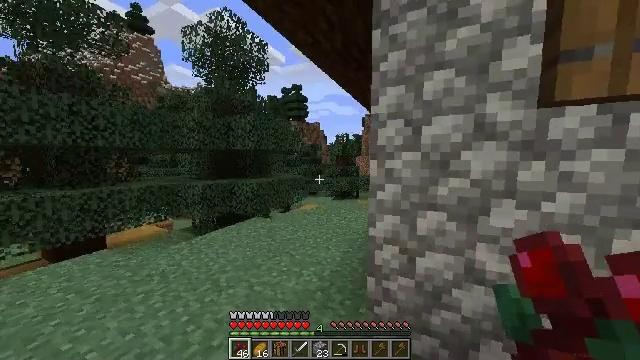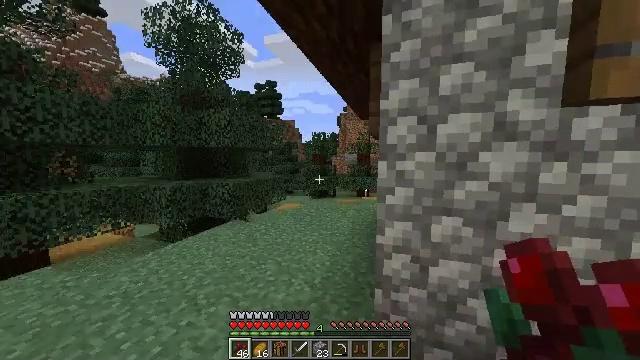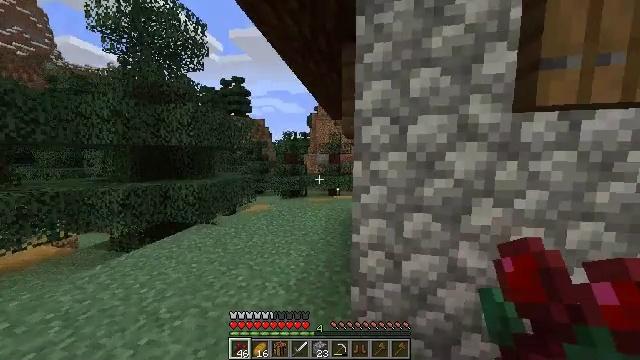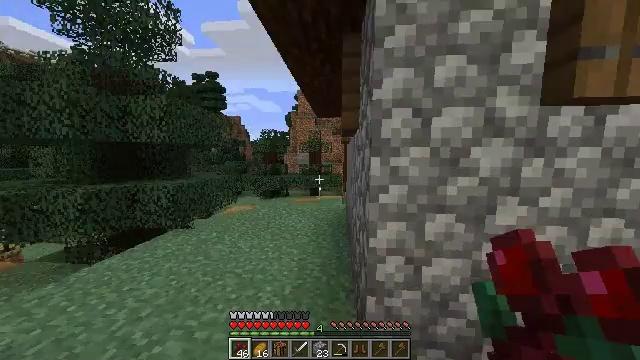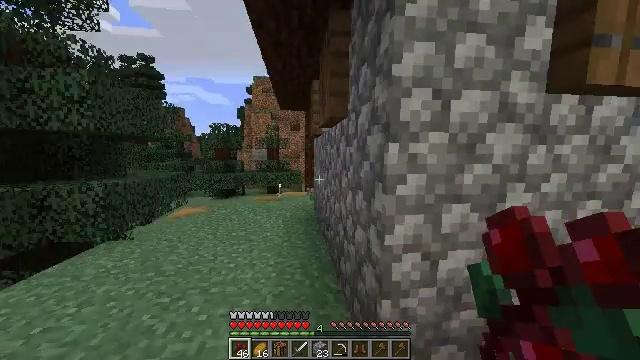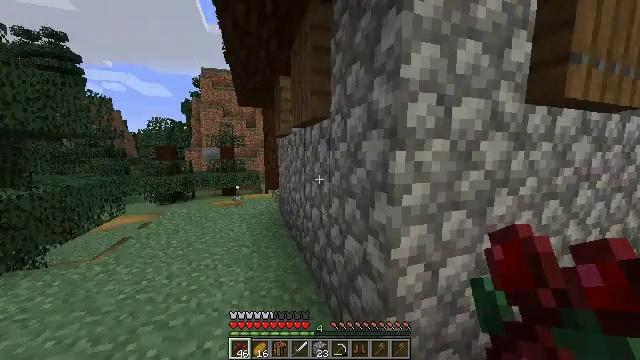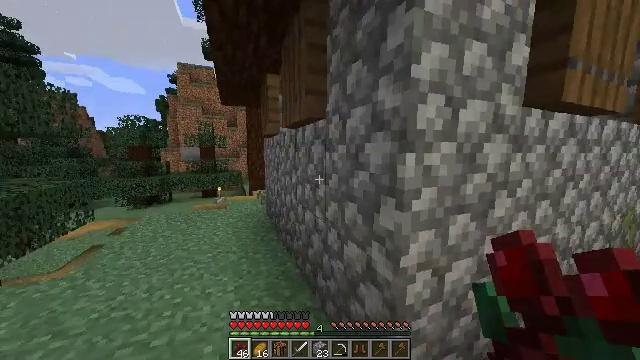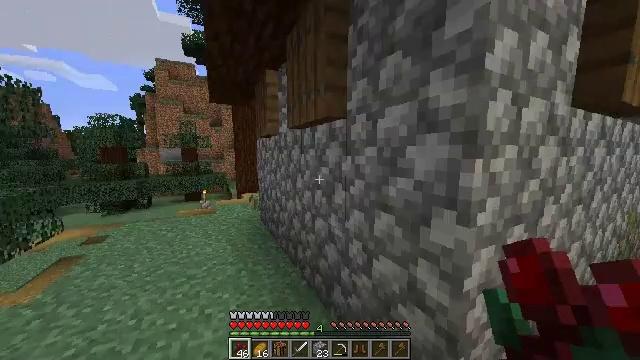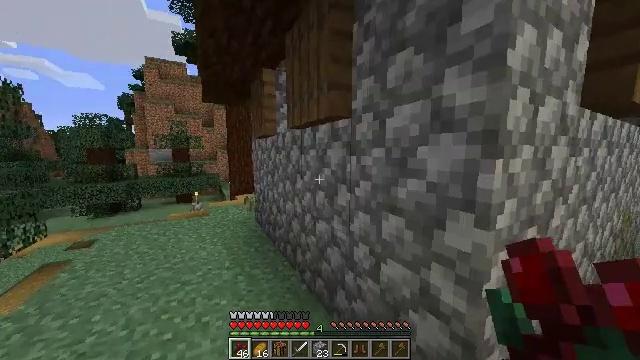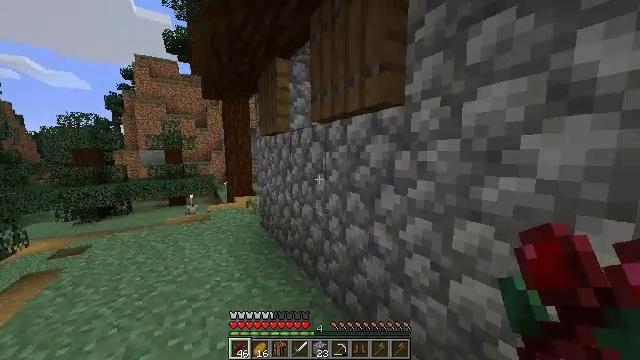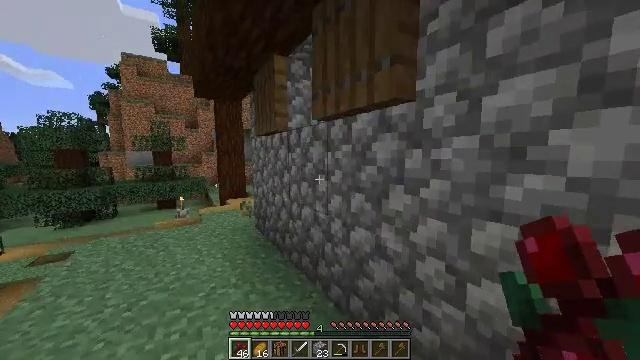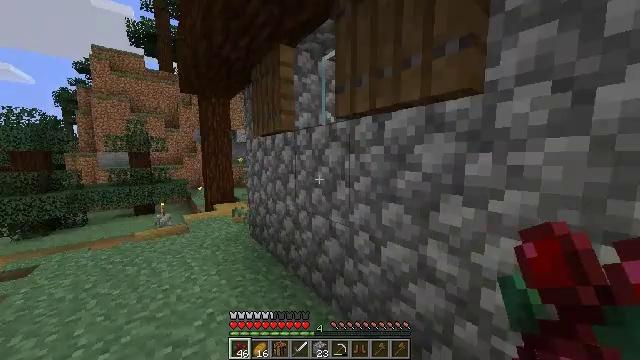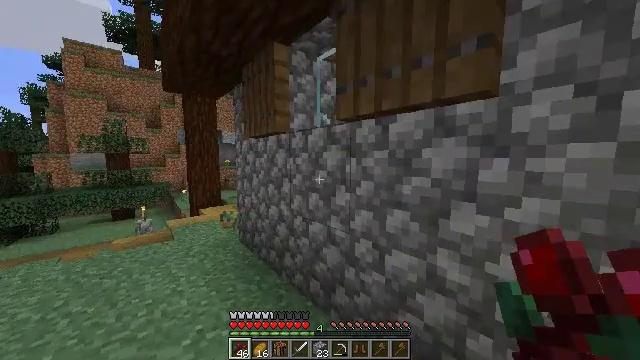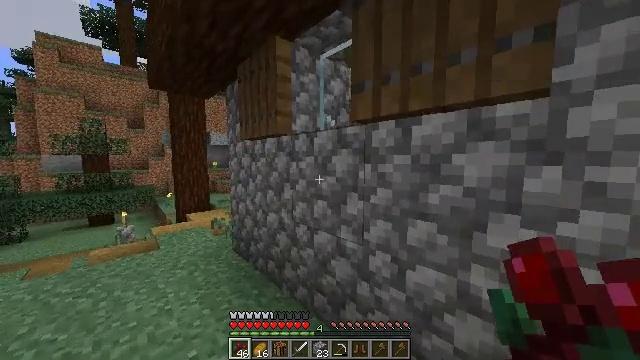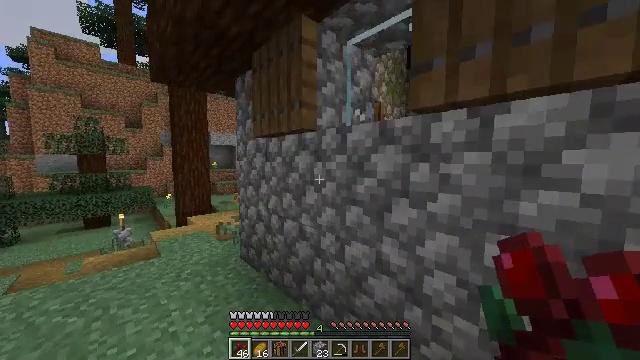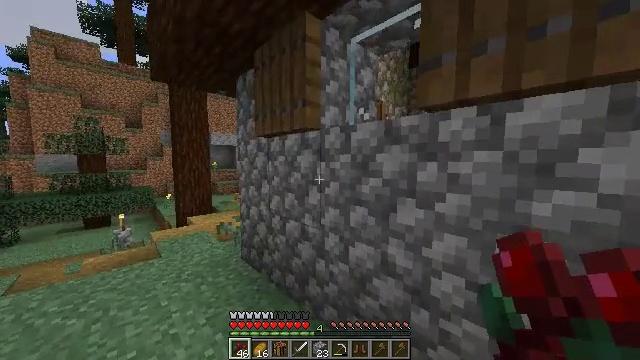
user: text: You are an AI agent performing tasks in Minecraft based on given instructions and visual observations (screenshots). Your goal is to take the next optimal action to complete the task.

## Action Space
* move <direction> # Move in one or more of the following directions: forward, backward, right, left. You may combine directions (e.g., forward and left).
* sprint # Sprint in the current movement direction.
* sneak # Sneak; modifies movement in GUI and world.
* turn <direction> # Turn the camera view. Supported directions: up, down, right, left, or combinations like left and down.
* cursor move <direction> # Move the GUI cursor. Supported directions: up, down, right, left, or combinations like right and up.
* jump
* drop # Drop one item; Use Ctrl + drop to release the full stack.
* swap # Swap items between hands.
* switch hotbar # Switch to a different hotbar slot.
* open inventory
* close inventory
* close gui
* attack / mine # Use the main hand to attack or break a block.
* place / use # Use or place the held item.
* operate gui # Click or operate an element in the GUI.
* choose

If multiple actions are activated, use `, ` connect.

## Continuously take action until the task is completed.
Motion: motion action
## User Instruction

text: Retrieve the blue bed from the ground.
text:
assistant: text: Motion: move forward and move left, sprint, turn right
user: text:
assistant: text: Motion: move forward and move left, sprint, turn right
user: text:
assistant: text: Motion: move forward and move left, sprint, turn right
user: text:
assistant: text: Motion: move forward and move left, sprint, turn right
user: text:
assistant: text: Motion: move forward and move left, sprint, turn right
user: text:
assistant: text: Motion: move forward and move left, sprint, turn right
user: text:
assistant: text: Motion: move forward and move left, sprint, turn right
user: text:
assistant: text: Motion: move forward and move left, sprint, turn right
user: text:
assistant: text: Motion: move forward and move left, sprint, turn right
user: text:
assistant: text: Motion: move forward and move left, sprint, turn right
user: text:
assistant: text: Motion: move forward and move left, sprint, turn right
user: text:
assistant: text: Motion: move forward and move left, sprint, turn right
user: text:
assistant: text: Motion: move forward and move left, sprint, turn right
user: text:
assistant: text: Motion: move forward and move left, sprint
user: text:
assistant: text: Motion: move forward and move left, sprint
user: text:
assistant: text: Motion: move forward and move left, sprint
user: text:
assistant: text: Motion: move forward and move left, sprint
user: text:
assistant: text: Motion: move forward and move left, sprint, turn left and down
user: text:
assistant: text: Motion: move forward and move left, sprint, turn left and down
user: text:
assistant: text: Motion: move forward and move left, sprint
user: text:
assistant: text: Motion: move forward and move left, sprint, turn left
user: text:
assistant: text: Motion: move forward and move left, sprint
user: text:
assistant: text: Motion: move forward and move left, sprint
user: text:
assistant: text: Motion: move forward, sprint
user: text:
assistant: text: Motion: move forward, sprint
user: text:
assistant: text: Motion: move forward, sprint
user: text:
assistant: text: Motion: move forward, sprint
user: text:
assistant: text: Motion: move forward, sprint
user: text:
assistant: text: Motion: move forward, sprint
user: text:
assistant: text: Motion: move forward, sprint